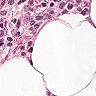
Metastatic tissue present: no